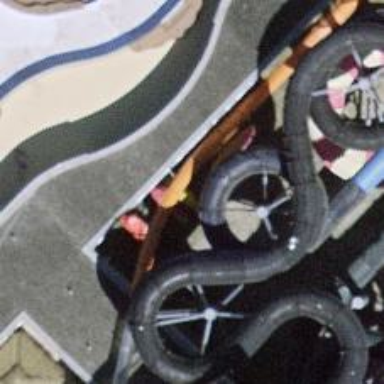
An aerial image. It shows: Blue water slide that is designed for family rafting - exciting attraction for water lovers.